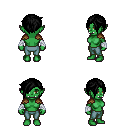
a pixel art fantasy rpg character, female body template, orc, green skin, leather shoulder armor, teal pants, black pixie cut hairstyle, white cloth bandages, four views (front, back, left, right), 2x2 character sprite sheet, small pixel art, hard edges, no anti-aliasing